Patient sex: M
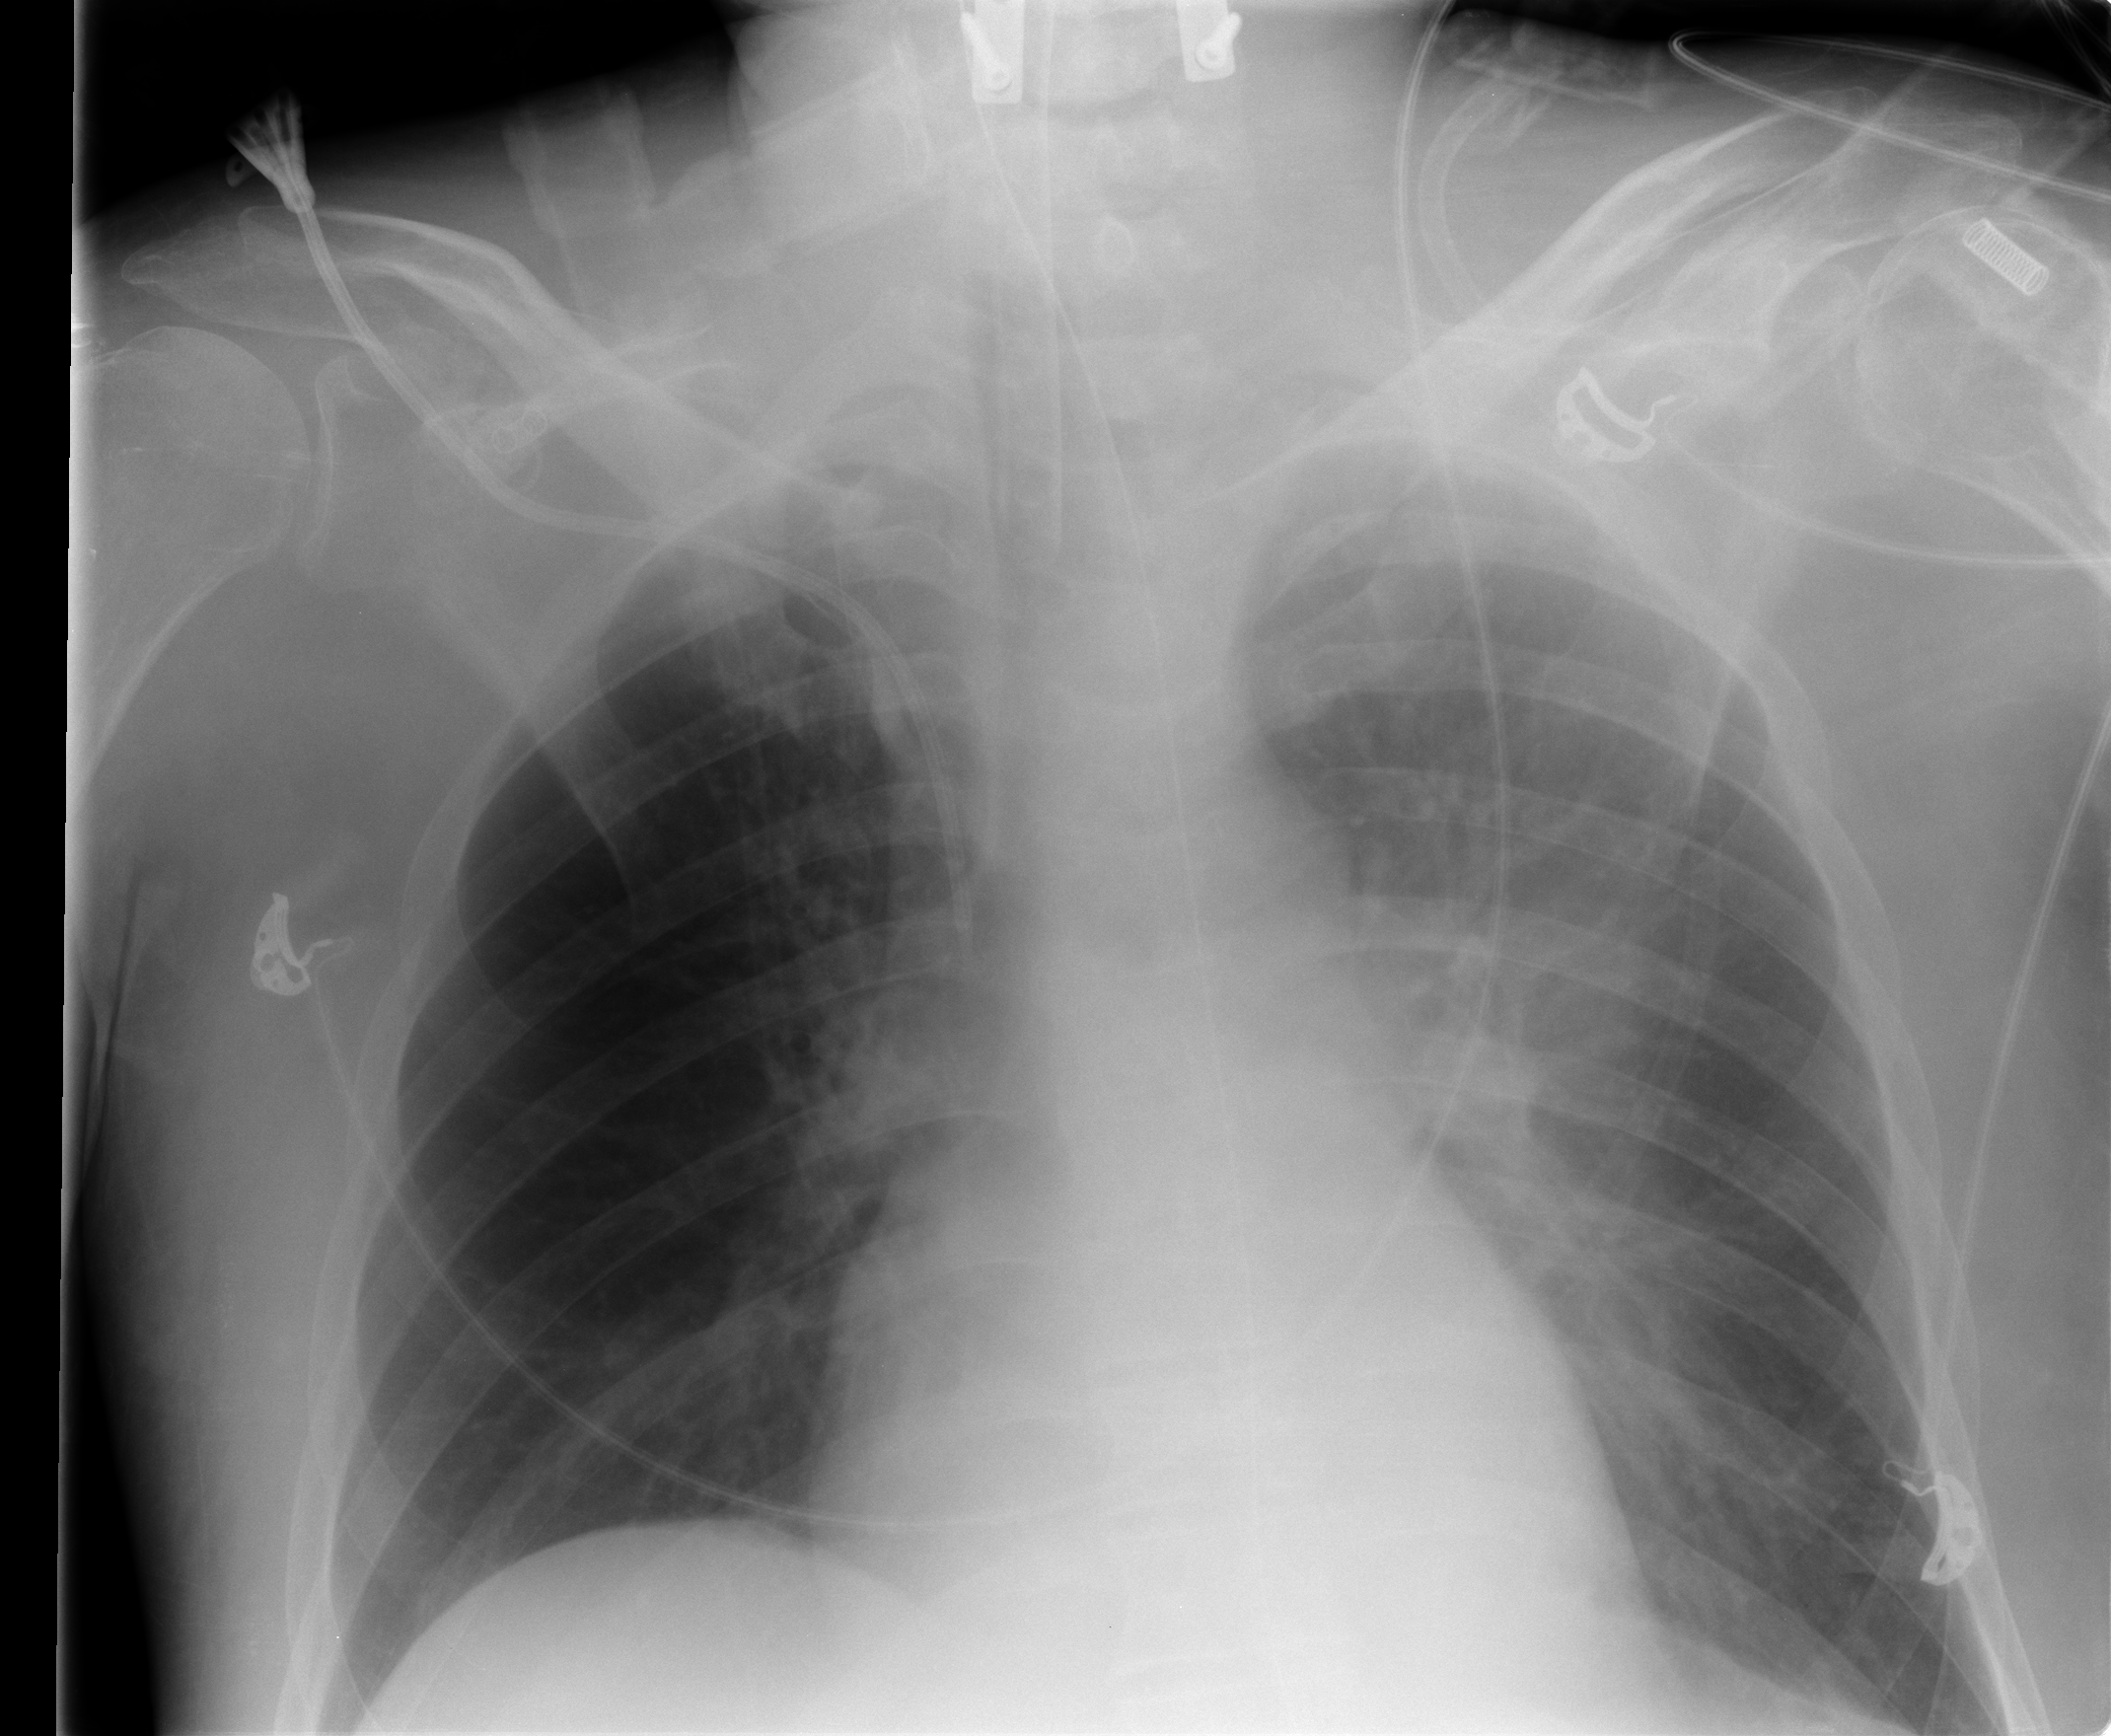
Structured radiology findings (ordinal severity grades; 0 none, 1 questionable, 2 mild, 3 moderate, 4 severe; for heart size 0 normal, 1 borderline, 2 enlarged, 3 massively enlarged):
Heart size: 0
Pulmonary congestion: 0
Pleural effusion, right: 0
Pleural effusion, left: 1
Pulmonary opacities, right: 0
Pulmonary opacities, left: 2
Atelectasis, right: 0
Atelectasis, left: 2